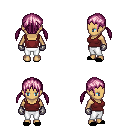
a pixel art fantasy rpg character, female body template, human, tanned skin, maroon pirate shirt, white pants, pink twin-tailed hairstyle, metal gloves, black slippers, four views (front, back, left, right), 2x2 character sprite sheet, small pixel art, hard edges, no anti-aliasing